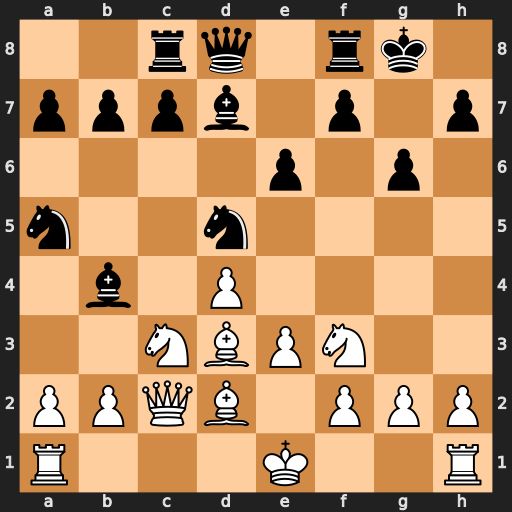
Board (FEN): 2rq1rk1/pppb1p1p/4p1p1/n2n4/1b1P4/2NBPN2/PPQB1PPP/R3K2R
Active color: w
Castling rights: KQ
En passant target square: -
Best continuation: Nxd5 Bxd2+ Qxd2